Question: I wanted to write an extension method (for using it in a fluent syntax) so that If a sequence is :
'''
List< int> lst = new List< int>(){1,2,3 };
'''
I want to repeat it 3 times (for example). so the output would be '123123123'
I wrote this :
'''
public static IEnumerable<TSource> MyRepeat<TSource>(this IEnumerable<TSource> source,int n)
{
return Enumerable.Repeat(source,n).SelectMany(f=>f);
}
'''
And now I can do this :
'''
lst.MyRepeat(3)
'''
output :

Shouldn't I use Yield in the extension method ? I tried 'yield return' but it's not working here. Why is that and should I use it.
# edit
After Ant's answer I changed it to :
'''
public static IEnumerable<TSource> MyRepeat<TSource>(this IEnumerable<TSource> source,int n)
{
var k=Enumerable.Repeat(source,n).SelectMany(f=>f);
foreach (var element in k)
{
yield return element;
}
}
'''
But is there any difference ?
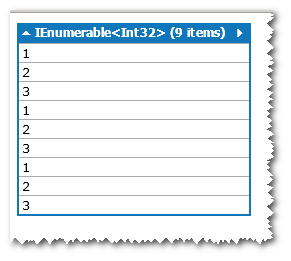
Answer: This is because the following an IEnumerable:
'''
Enumerable.Repeat(source,n).SelectMany(f=>f);
'''
When you use the 'yield' keyword, you specify that a over the method will return what follows. So you are essentially saying "each iteration will yield an 'IEnumerable<TSource>'," when actually, each iteration over a method returning an 'IEnumerable<TSource>'should yield a 'TSource'.
Hence, your error - when you iterate over 'MyRepeat', you are expected to return a 'TSource' but because you are trying to 'yield' an 'IEnumerable', you are trying to return an 'IEnumerable' from instead of returning a single element.
Your edit should work but is a little pointless - if you simply return the IEnumerable directly it won't be enumerated until you iterate over it (or call 'ToList' or something). In your very first example, 'SelectMany' (or one of its nested methods) will already be using 'yield', meaning the 'yield' is already there, it's just implicit in your method.